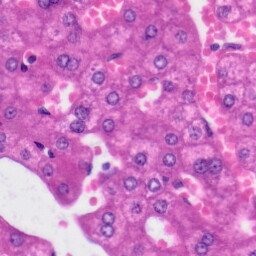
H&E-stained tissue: Liver